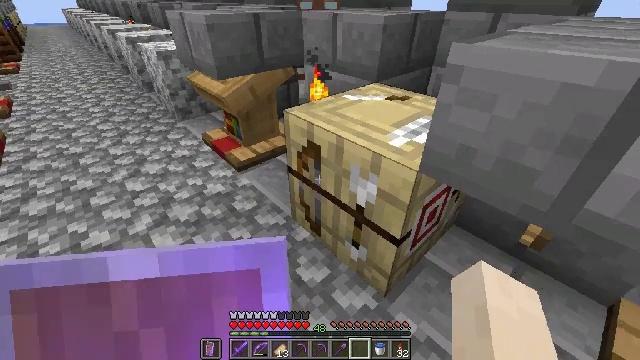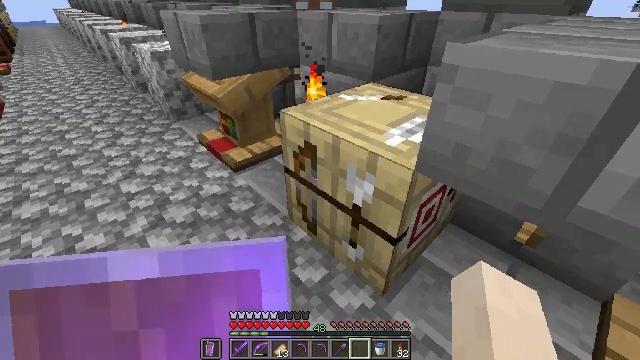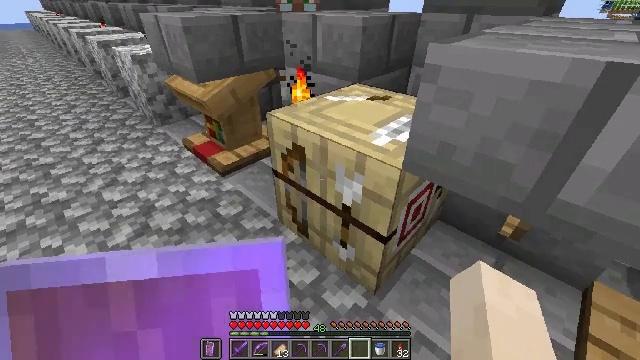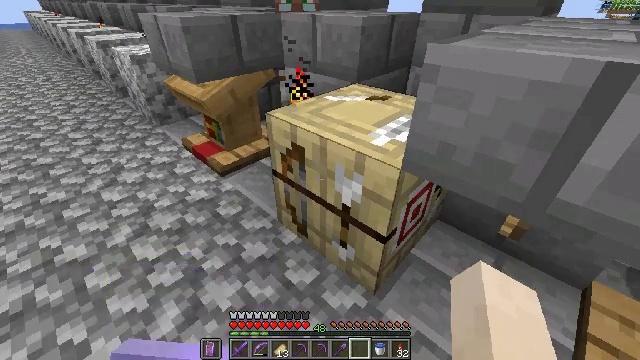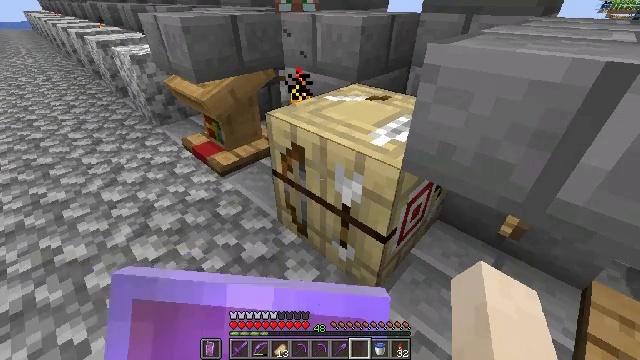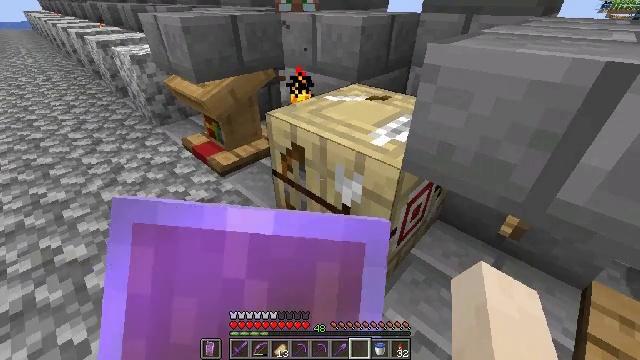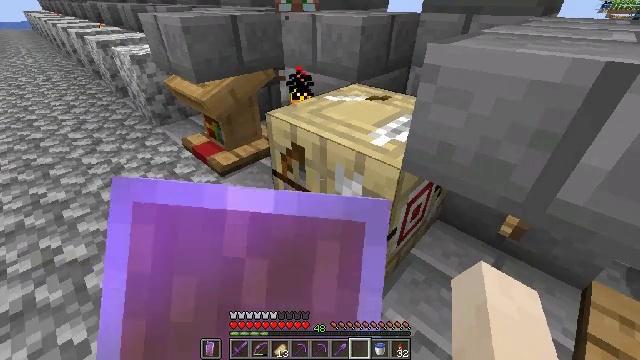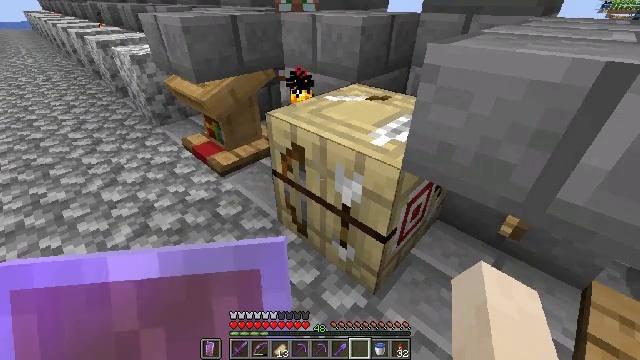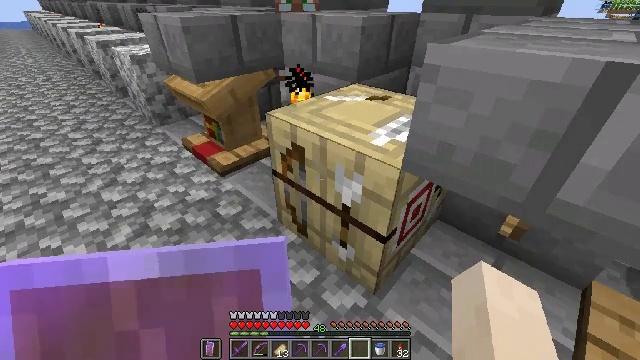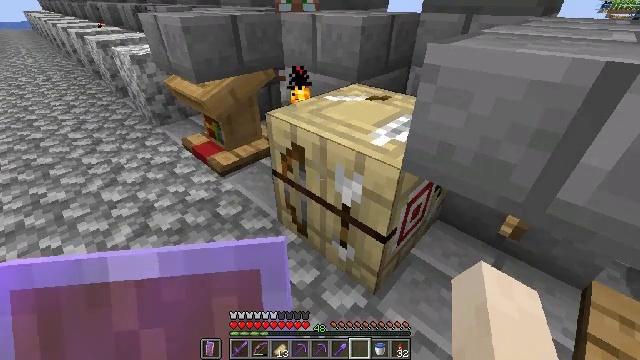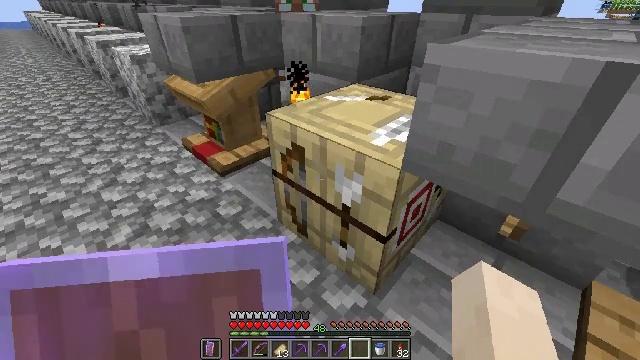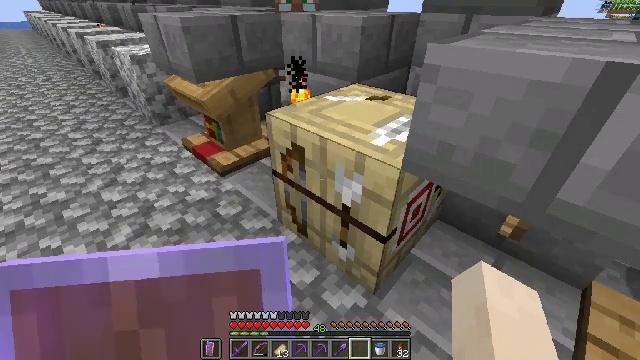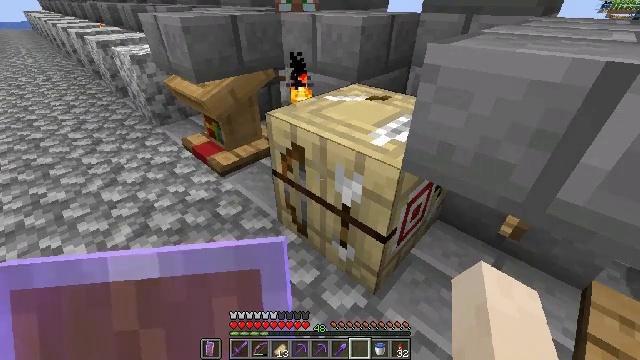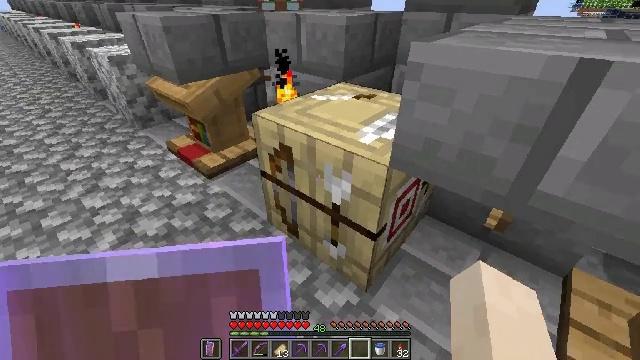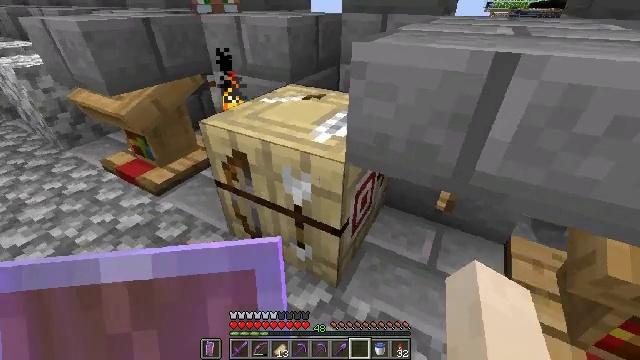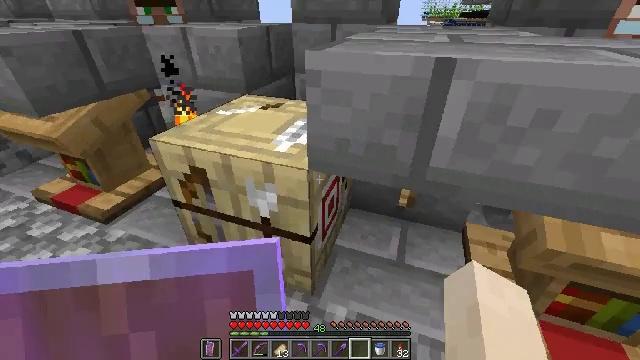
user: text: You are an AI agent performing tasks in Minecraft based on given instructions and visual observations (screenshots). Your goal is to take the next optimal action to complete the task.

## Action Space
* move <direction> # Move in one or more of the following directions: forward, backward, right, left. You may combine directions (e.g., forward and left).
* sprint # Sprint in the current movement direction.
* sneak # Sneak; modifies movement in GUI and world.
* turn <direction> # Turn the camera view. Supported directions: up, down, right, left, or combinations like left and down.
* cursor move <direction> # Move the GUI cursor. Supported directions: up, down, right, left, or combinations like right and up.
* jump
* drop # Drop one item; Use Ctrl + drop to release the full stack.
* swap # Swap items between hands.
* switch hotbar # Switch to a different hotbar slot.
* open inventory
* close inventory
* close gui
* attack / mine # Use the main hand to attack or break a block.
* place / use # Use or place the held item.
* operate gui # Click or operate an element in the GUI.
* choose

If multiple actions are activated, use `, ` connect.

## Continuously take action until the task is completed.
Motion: motion action
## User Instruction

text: Mine stone brick slab from the floor.
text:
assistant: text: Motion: no_op
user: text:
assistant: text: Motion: turn right
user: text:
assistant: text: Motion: use / place
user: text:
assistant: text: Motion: use / place
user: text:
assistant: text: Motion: use / place
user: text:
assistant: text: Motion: use / place
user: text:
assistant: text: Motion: no_op
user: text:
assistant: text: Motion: no_op
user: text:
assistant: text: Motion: no_op
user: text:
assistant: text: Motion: no_op
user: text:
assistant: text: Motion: no_op
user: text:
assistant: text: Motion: no_op
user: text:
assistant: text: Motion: turn right
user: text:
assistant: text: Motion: turn right
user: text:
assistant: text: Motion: turn right and up
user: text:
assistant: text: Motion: no_op
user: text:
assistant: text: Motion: turn right and up
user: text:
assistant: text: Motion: move forward, turn right and up
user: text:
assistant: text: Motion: move forward, turn right and up
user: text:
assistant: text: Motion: move forward
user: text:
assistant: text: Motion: move forward
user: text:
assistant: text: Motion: no_op
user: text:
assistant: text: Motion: no_op
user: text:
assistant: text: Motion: no_op
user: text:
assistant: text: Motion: no_op
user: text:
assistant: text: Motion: no_op
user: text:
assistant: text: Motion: no_op
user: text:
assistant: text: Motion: no_op
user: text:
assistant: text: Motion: no_op
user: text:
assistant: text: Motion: no_op